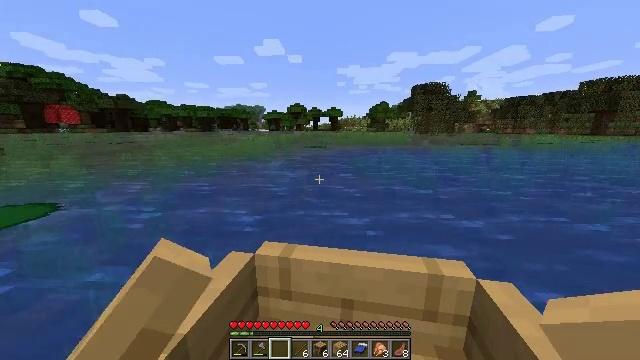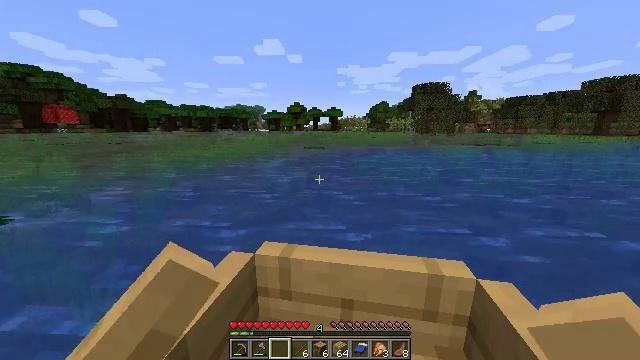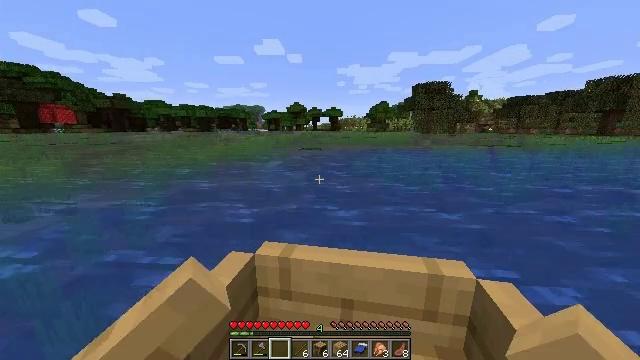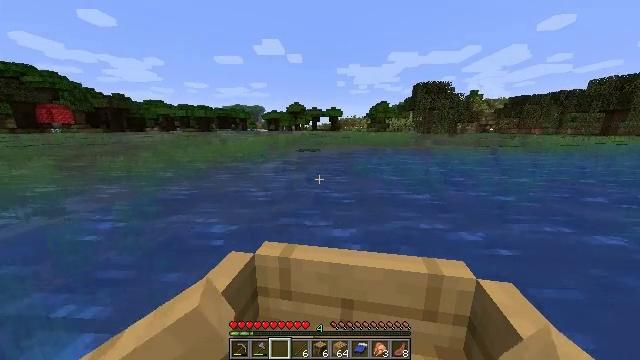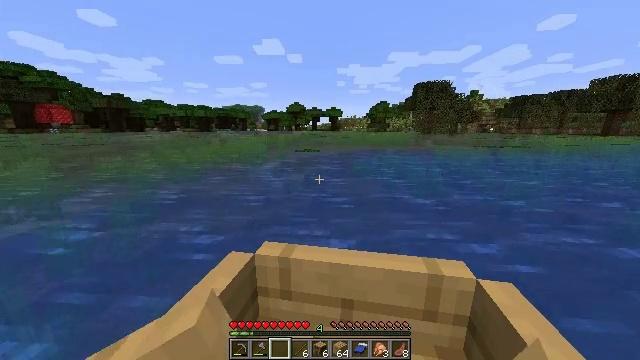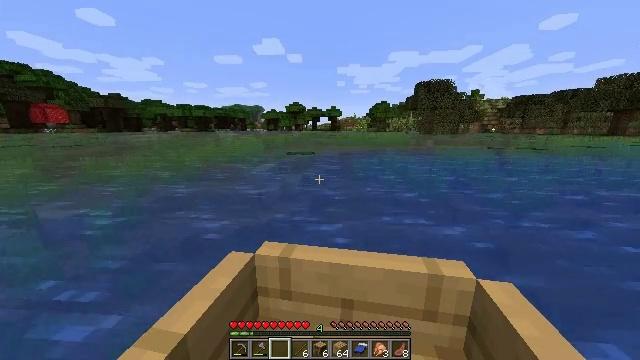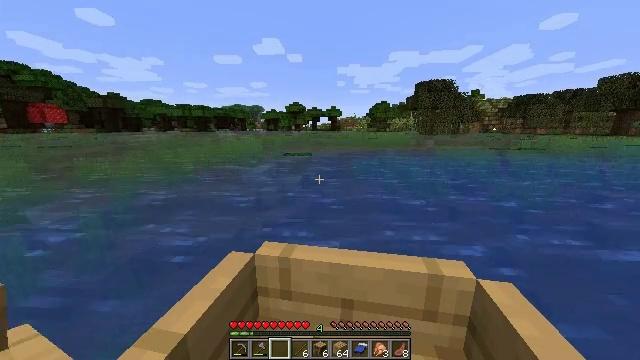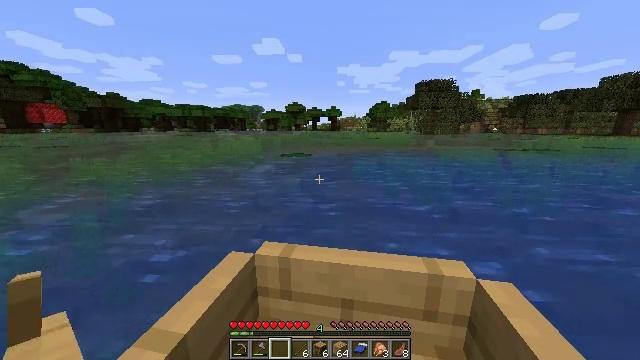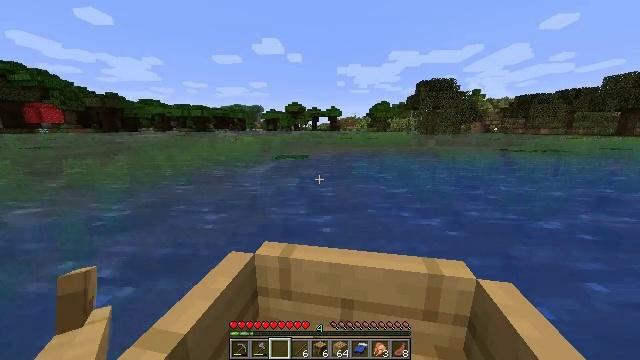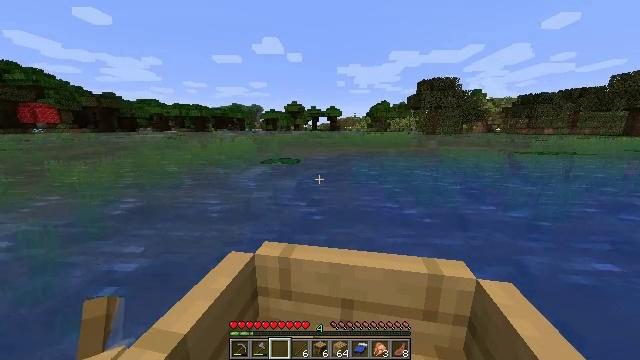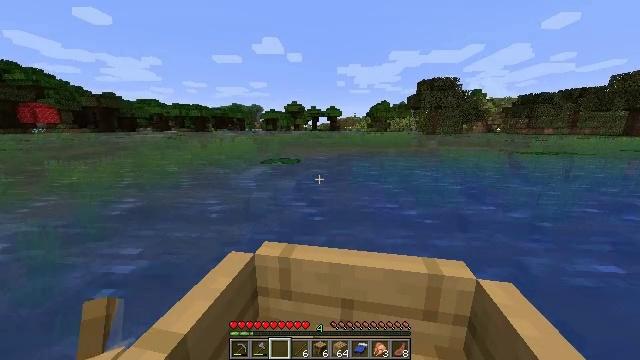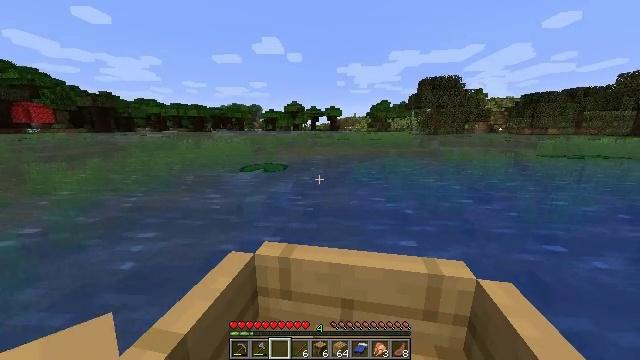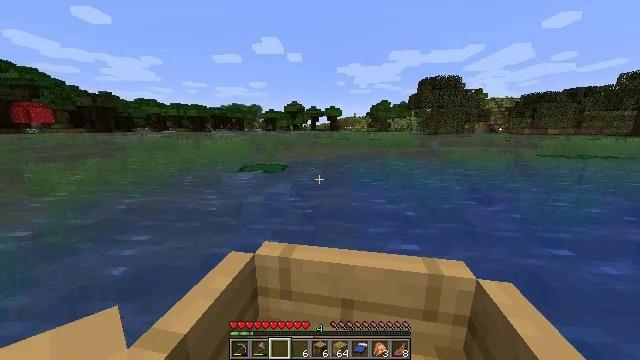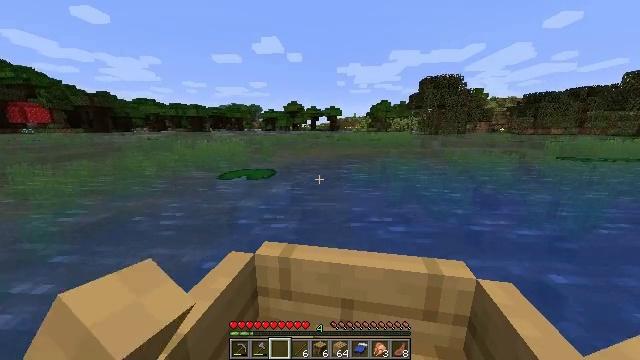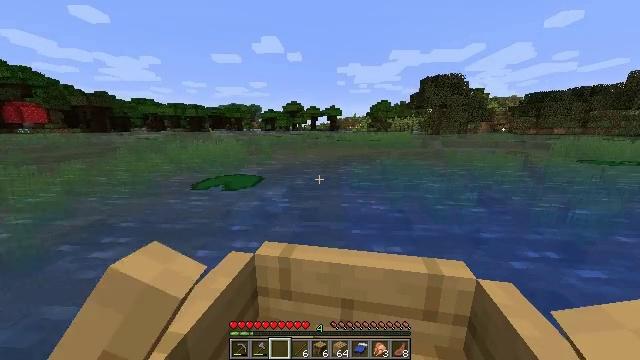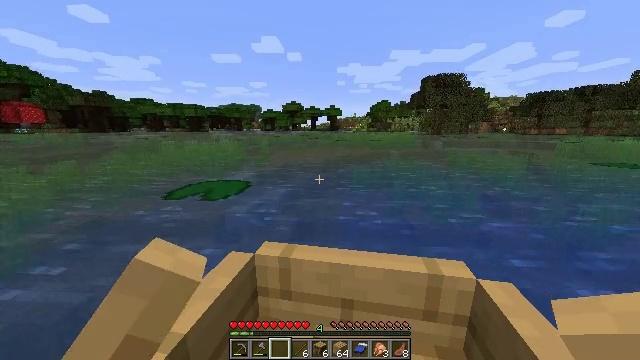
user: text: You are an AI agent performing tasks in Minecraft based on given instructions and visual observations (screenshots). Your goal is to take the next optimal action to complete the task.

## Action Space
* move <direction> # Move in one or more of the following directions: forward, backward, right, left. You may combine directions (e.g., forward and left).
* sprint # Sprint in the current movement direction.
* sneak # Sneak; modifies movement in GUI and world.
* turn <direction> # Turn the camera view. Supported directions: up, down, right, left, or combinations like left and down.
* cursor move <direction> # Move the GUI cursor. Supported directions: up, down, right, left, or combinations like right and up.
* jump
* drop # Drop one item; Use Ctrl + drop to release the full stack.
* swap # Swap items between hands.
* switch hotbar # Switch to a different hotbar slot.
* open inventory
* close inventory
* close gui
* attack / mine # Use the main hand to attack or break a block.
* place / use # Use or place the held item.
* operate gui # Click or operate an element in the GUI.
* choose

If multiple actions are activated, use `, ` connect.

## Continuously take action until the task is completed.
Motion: motion action
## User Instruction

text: Remove a lily pad from the inventory.
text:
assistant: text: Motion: move forward, sprint
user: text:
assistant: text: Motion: move forward, sprint
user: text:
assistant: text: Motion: move forward, sprint
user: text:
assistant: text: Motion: move forward, sprint
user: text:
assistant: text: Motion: move forward, sprint
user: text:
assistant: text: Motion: move forward, sprint
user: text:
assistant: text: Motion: move forward, sprint
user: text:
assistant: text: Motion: move forward, sprint
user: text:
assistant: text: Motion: move forward, sprint
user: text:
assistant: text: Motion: move forward, sprint
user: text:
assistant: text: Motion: move forward, sprint
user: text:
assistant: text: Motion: move forward, sprint
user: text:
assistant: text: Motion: move forward, sprint
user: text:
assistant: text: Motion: move forward, sprint
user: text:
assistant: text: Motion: move forward, sprint
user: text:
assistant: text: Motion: move forward, sprint
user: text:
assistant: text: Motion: move forward, sprint
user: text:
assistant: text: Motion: move forward, sprint
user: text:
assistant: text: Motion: move forward, sprint
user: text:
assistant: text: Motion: move forward, sprint
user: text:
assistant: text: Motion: move forward, sprint
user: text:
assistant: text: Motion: move forward, sprint
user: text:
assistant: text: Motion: move forward, sprint
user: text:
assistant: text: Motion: move forward, sprint
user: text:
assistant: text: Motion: move forward, sprint
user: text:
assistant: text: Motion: move forward, sprint
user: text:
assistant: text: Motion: move forward, sprint
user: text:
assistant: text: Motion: move forward, sprint
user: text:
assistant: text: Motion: move forward, sprint
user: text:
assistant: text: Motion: move forward, sprint